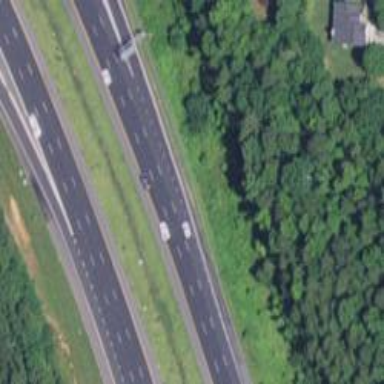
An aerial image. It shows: Motorway junction.